Interaction volume radius: 10 \u00c5
Interaction volume height: 20 \u00c5
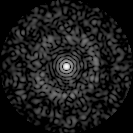
Disorder parameter: 0.8245